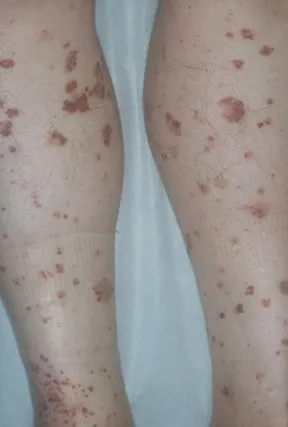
Purpura. (A) Diffuse small palpable purpura on the lower extremities.
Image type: medical_photograph (skin_photograph)